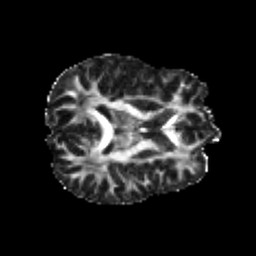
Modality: FA
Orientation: axial
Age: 22
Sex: male
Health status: healthy
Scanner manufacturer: philips
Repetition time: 7.388 s
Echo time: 0.08599 s